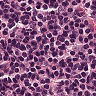
Metastatic tissue present: no